Question: In one of our projects user can attach file to his account. We store these files in the MS-SQL database. So, we have the following piece of code:
'''
@Entity
public class File extends AbstractEntity {
@Lob
@Basic
private byte[] data;
@Nullable
public byte[] getData() {
return data;
}
public void setData(byte[] data) {
this.data = data;
}
public File() {
}
public File(byte[] data) {
this.data = data;
}
}
public class SomeBean {
@PersistenceContext
protected EntityManager em;
public Long uploadFile(@NotNull byte[] data) {
final PhysicalFile physicalFile = new PhysicalFile();
physicalFile.setData(data);
em.persist(physicalFile);
return physicalFile.getId();
}
}
'''
And all was nice and pretty, before we tried to upload 40 MB file, and got 'java.lang.RuntimeException: javax.transaction.RollbackException: [com.arjuna.ats.internal.jta.transaction.arjunacore.commitwhenaborted] [com.arjuna.ats.internal.jta.transaction.arjunacore.commitwhenaborted] Can't commit because the transaction is in aborted state', which was caused by 'java.lang.OutOfMemoryError: Java heap space' inside the 'uploadFile()' method.
I made a heap dump and looked at it in VisualVM.

400+ MB of 'char[]' and 100+ MB of 'byte[]'. On the start our application, including 'JBoss', was using something about 60-65 MB of heap. So, the question is, why 'EntityManager' consumes heap memory like crazy?
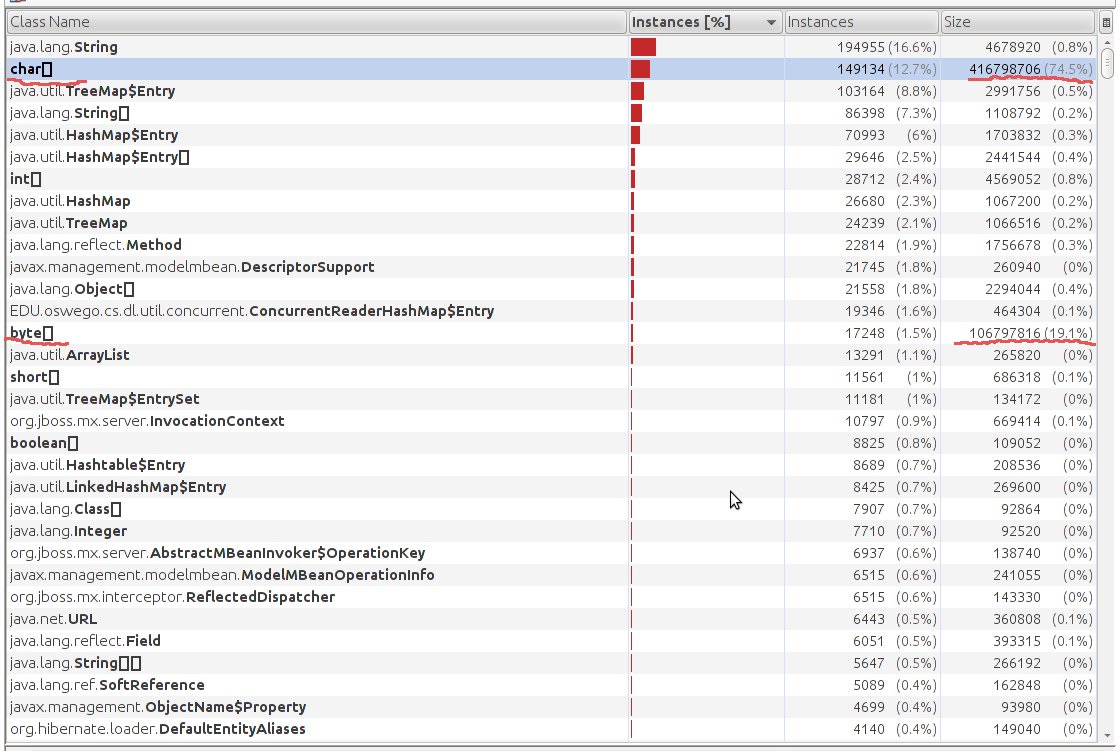
Answer: My understaning to your issue as follows.
- All the entities that load/persist through an EntityManager stay in memory until you explicitly detach the entities from it (via EntityManager.detach() or EntityManager.clear() or EntityManager.close()). So it's better to have short-lived EntityManagers.- As far as a RuntimeException occurs in the business logic, the em
EntityManager remains open! You'll always want to avoid this sort of
code. you can think of creating and closing the EntityManager as
follows:'''
public Customer getBestCustomerOfMonth() {
EntityManagerFactory emf = ... ;
EntityManager em = emf.createEntityManager();
// business logic
em.close();
}
'''
- You can nest the line for closing the EntityManager inside a finally
block- when using transactions outside an enterprise application server
because you'll have to close (commit or rollback) the transaction in
the same way you do for EntityMangers. In order for these resources
(both EntityManager and underlying transaction) to be closed you'll
need to make an additional level of nesting and write your code
similar to this one:'''
public Customer updateCustomer(Customer cust) {
EntityManagerFactory emf = ... ; EntityManager em =
emf.createEntityManager(); try {
EntityTransaction t = em.getTransaction();
try {
t.begin();
// business logic to update the customer
em.merge(cust);
t.commit();
} finally {
if (t.isActive()) t.rollback();
} } finally {
em.close();
}
}
'''
You may think this nested structure could looks like a bit of a mess, but it is really needed in precence of transactions.